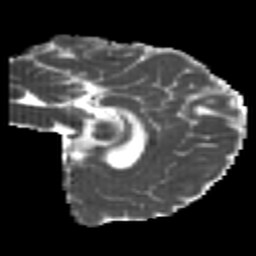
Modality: MD
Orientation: sagittal
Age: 24
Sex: female
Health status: healthy
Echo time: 0.074 s